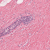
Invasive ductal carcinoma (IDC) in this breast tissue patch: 0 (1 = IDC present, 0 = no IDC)